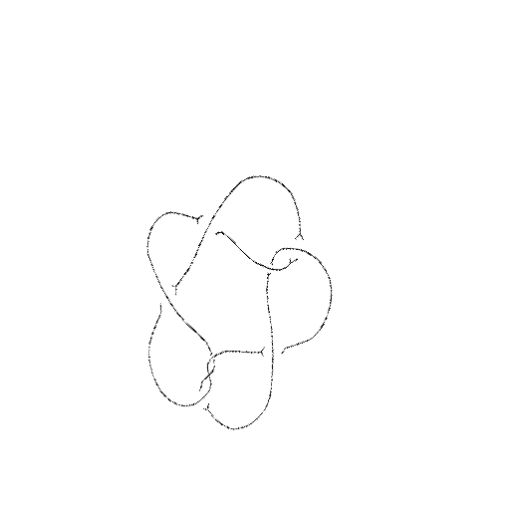
Crossing number: 8